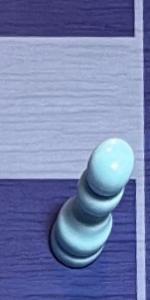
Label: Pawn_White